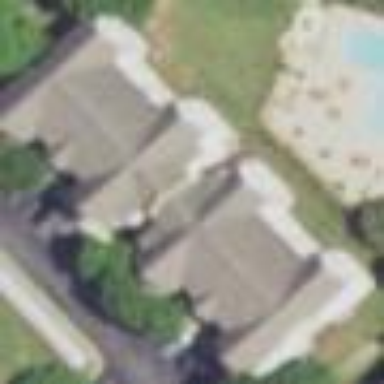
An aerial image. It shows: Residential apartments with gabled roof.